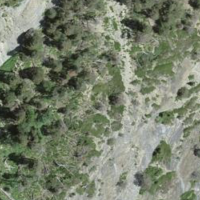
EUNIS habitat code: 32
Species observed at this site:
Aquila chrysaetos